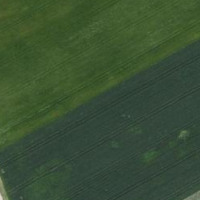
EUNIS habitat code: 24
Species observed at this site:
Ciconia ciconia
Ardea alba